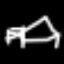
Label: bed